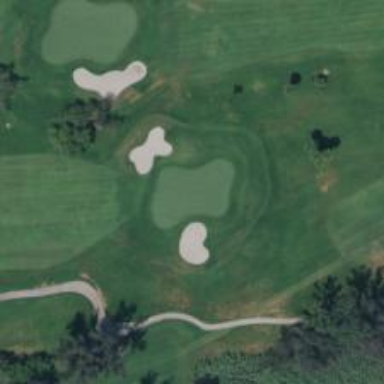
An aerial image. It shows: Golf hole.